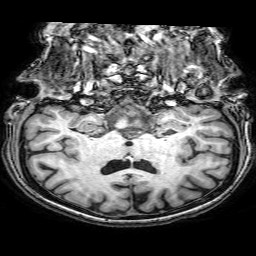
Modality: T1w
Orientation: sagittal
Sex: female
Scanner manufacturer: philips
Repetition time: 0.008114 s
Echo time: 0.00371 s